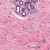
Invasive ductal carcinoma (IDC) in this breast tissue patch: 0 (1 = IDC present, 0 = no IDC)